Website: bh-photo
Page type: cart
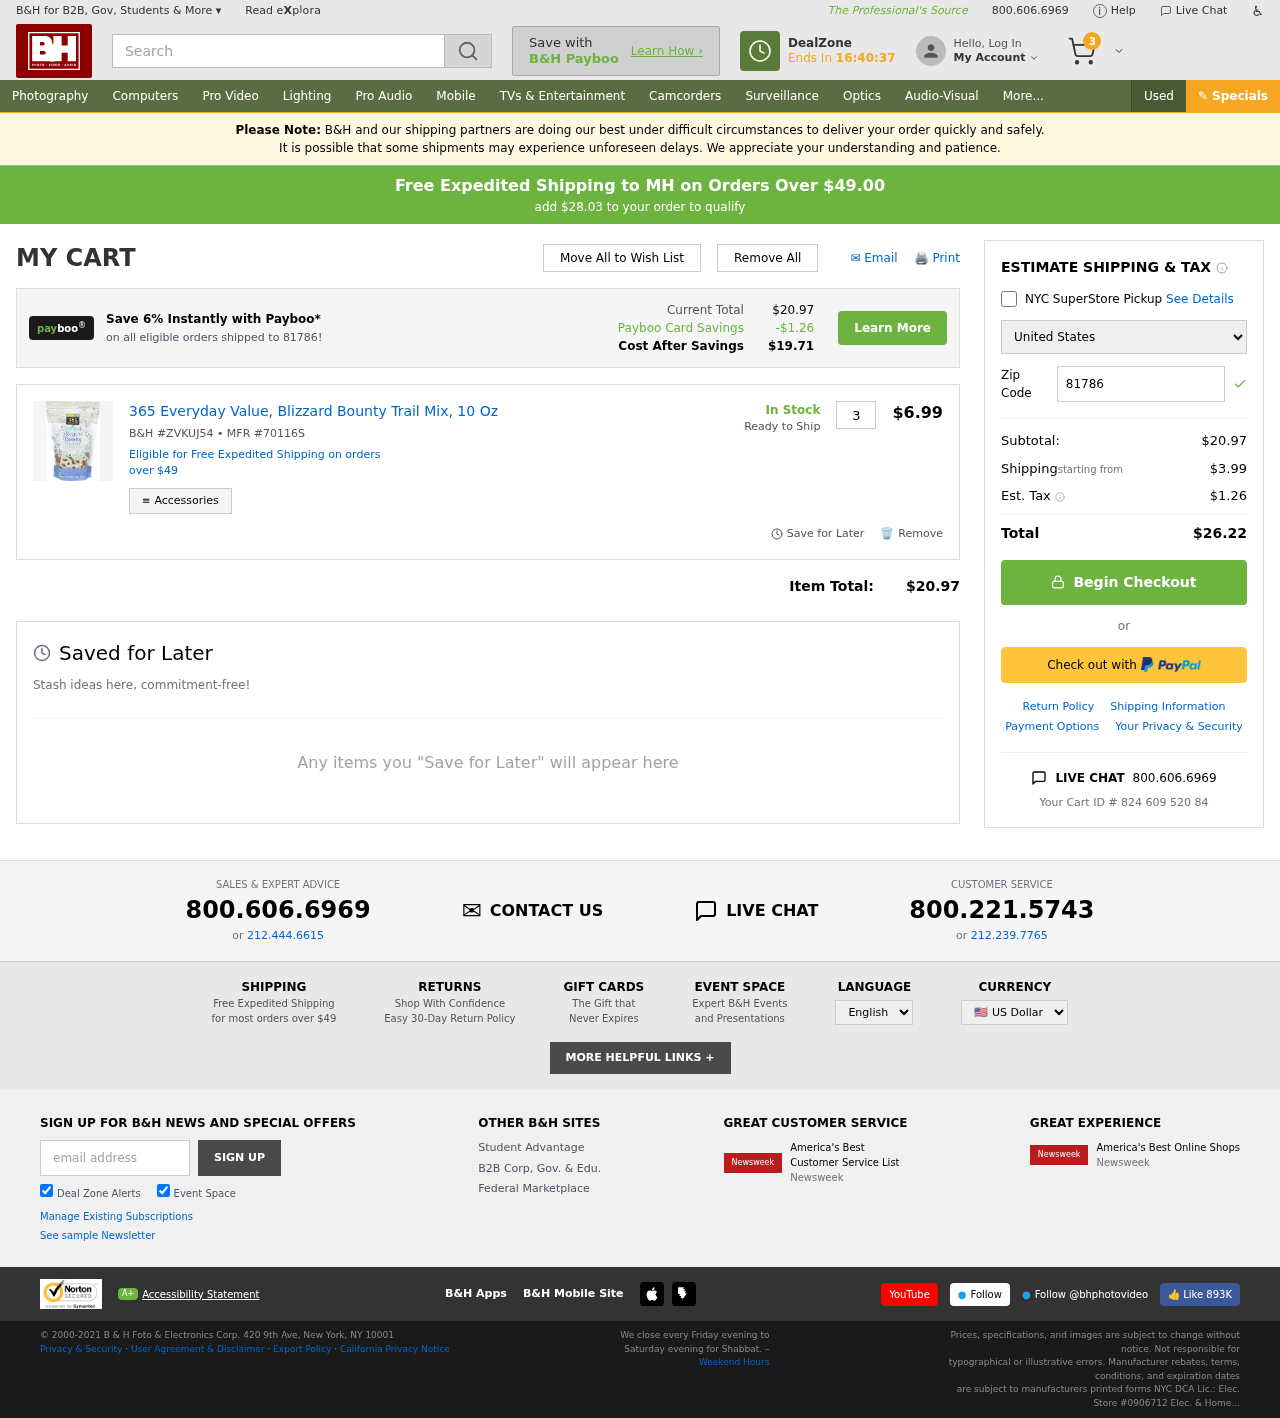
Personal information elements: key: PII_COUNTRY
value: United States
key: PII_POSTCODE
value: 81786
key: PII_STATE
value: MH
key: PII_POSTCODE_FULL
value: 81786
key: PII_POSTCODE_NUMERIC
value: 81786
Product elements: key: PRODUCT1_NAME
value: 365 Everyday Value, Blizzard Bounty Trail Mix, 10 Oz
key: PRODUCT1_PRICE
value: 6.99
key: PRODUCT1_QUANTITY
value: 3
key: PRODUCT1_SKU
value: ZVKUJ54
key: PRODUCT1_MFR
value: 70116S
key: PRODUCT1_AVAILABILITY
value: In Stock
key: PRODUCT1_SHIP_STATUS
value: Ready to Ship
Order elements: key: ORDER_NUM_ITEMS
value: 3
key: FREE_SHIPPING_THRESHOLD
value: $28.03
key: ORDER_SUBTOTAL
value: $20.97
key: ORDER_SHIPPING_COST
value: $3.99
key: ORDER_TAX
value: $1.26
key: ORDER_TOTAL
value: $26.22
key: ORDER_ID
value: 824 609 520 84
Search elements: key: HEADER_SEARCH
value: Search
Other elements: key: PAYBOO_SAVINGS
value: -$1.26
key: COST_AFTER_SAVINGS
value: $19.71